Question: I want to mock the same interface more than once. The code below demonstrates what I think is stopping me.
I've had a read around and can't find a solution to this. It would appear there is no way to differentiate between _mockOne and _mockTwo.
'''
public interface IDoSomething
{
}
[TestFixture]
class RhinoTest
{
private IDoSomething _mockOne;
private IDoSomething _mockTwo;
[SetUp]
public void SetUp()
{
_mockOne = MockRepository.GenerateMock<IDoSomething>();
_mockTwo = MockRepository.GenerateMock<IDoSomething>();
var somethings = new Dictionary<string, IDoSomething>
{
{"one", _mockOne},
{"two", _mockTwo}
};
//Pass this dictionary to a constructor for use in tests
}
}
'''
If I debug the code, I find that the two objects have the same identifier.

I realise this may be more to do with poor abstraction but it would be really helpful at our project's current position if there is a way around this.
Many thanks in advance.
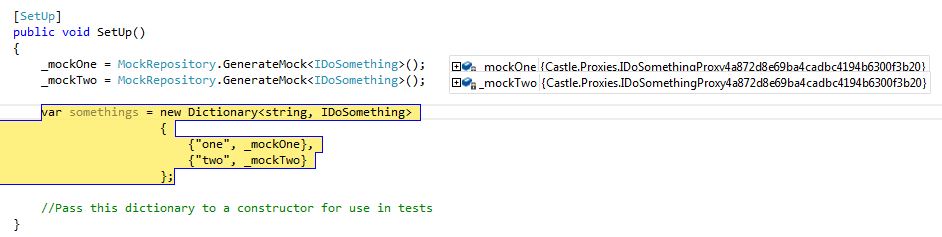
Answer: Turns out I was being thrown off course by the applications complexity.
I was actually an equality issue. The parameters I am expecting are complex objects which actually fail an 'Assert.AreEqual(...);'
In the hope of speeding up someone else in this same situation. Here is a test which .
'''
[Test]
public void Test()
{
var expectedInput = new Object1 { DeeperObject = new Object2 { MyString = "Hello World" } };
const string expectedOutput = "Hello Matt!";
_mockOne.Expect(s => s.ReturnSomething(expectedInput))
.Return(expectedOutput);
var actualInput = new Object1 { DeeperObject = new Object2 { MyString = "Hello World" } };
var actualOutput = _mockOne.ReturnSomething(actualInput);
Assert.NotNull(actualOutput);
}
'''
To fix this, the parameter properties need to matched specifically.
Replace the line starting '_mockOne.Expect' with:
'_mockOne.Expect(s => s .ReturnSomething(Arg<Object1> .Matches(o => o.DeeperObject.MyString == expectedInput.DeeperObject.MyString))) .Return(expectedOutput);'
Done.